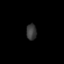
Tissue: lung
Cell type: Endothelial cells
Senescence score: 0.5952
Nuclear area (px): 164
Mean DAPI intensity: 56.104